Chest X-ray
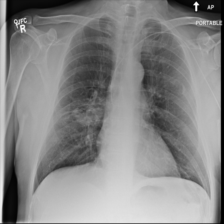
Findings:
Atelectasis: negative
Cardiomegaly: negative
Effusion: negative
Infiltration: negative
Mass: negative
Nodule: negative
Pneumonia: negative
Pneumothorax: negative
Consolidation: negative
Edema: negative
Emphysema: negative
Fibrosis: negative
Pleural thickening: negative
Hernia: negative